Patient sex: M
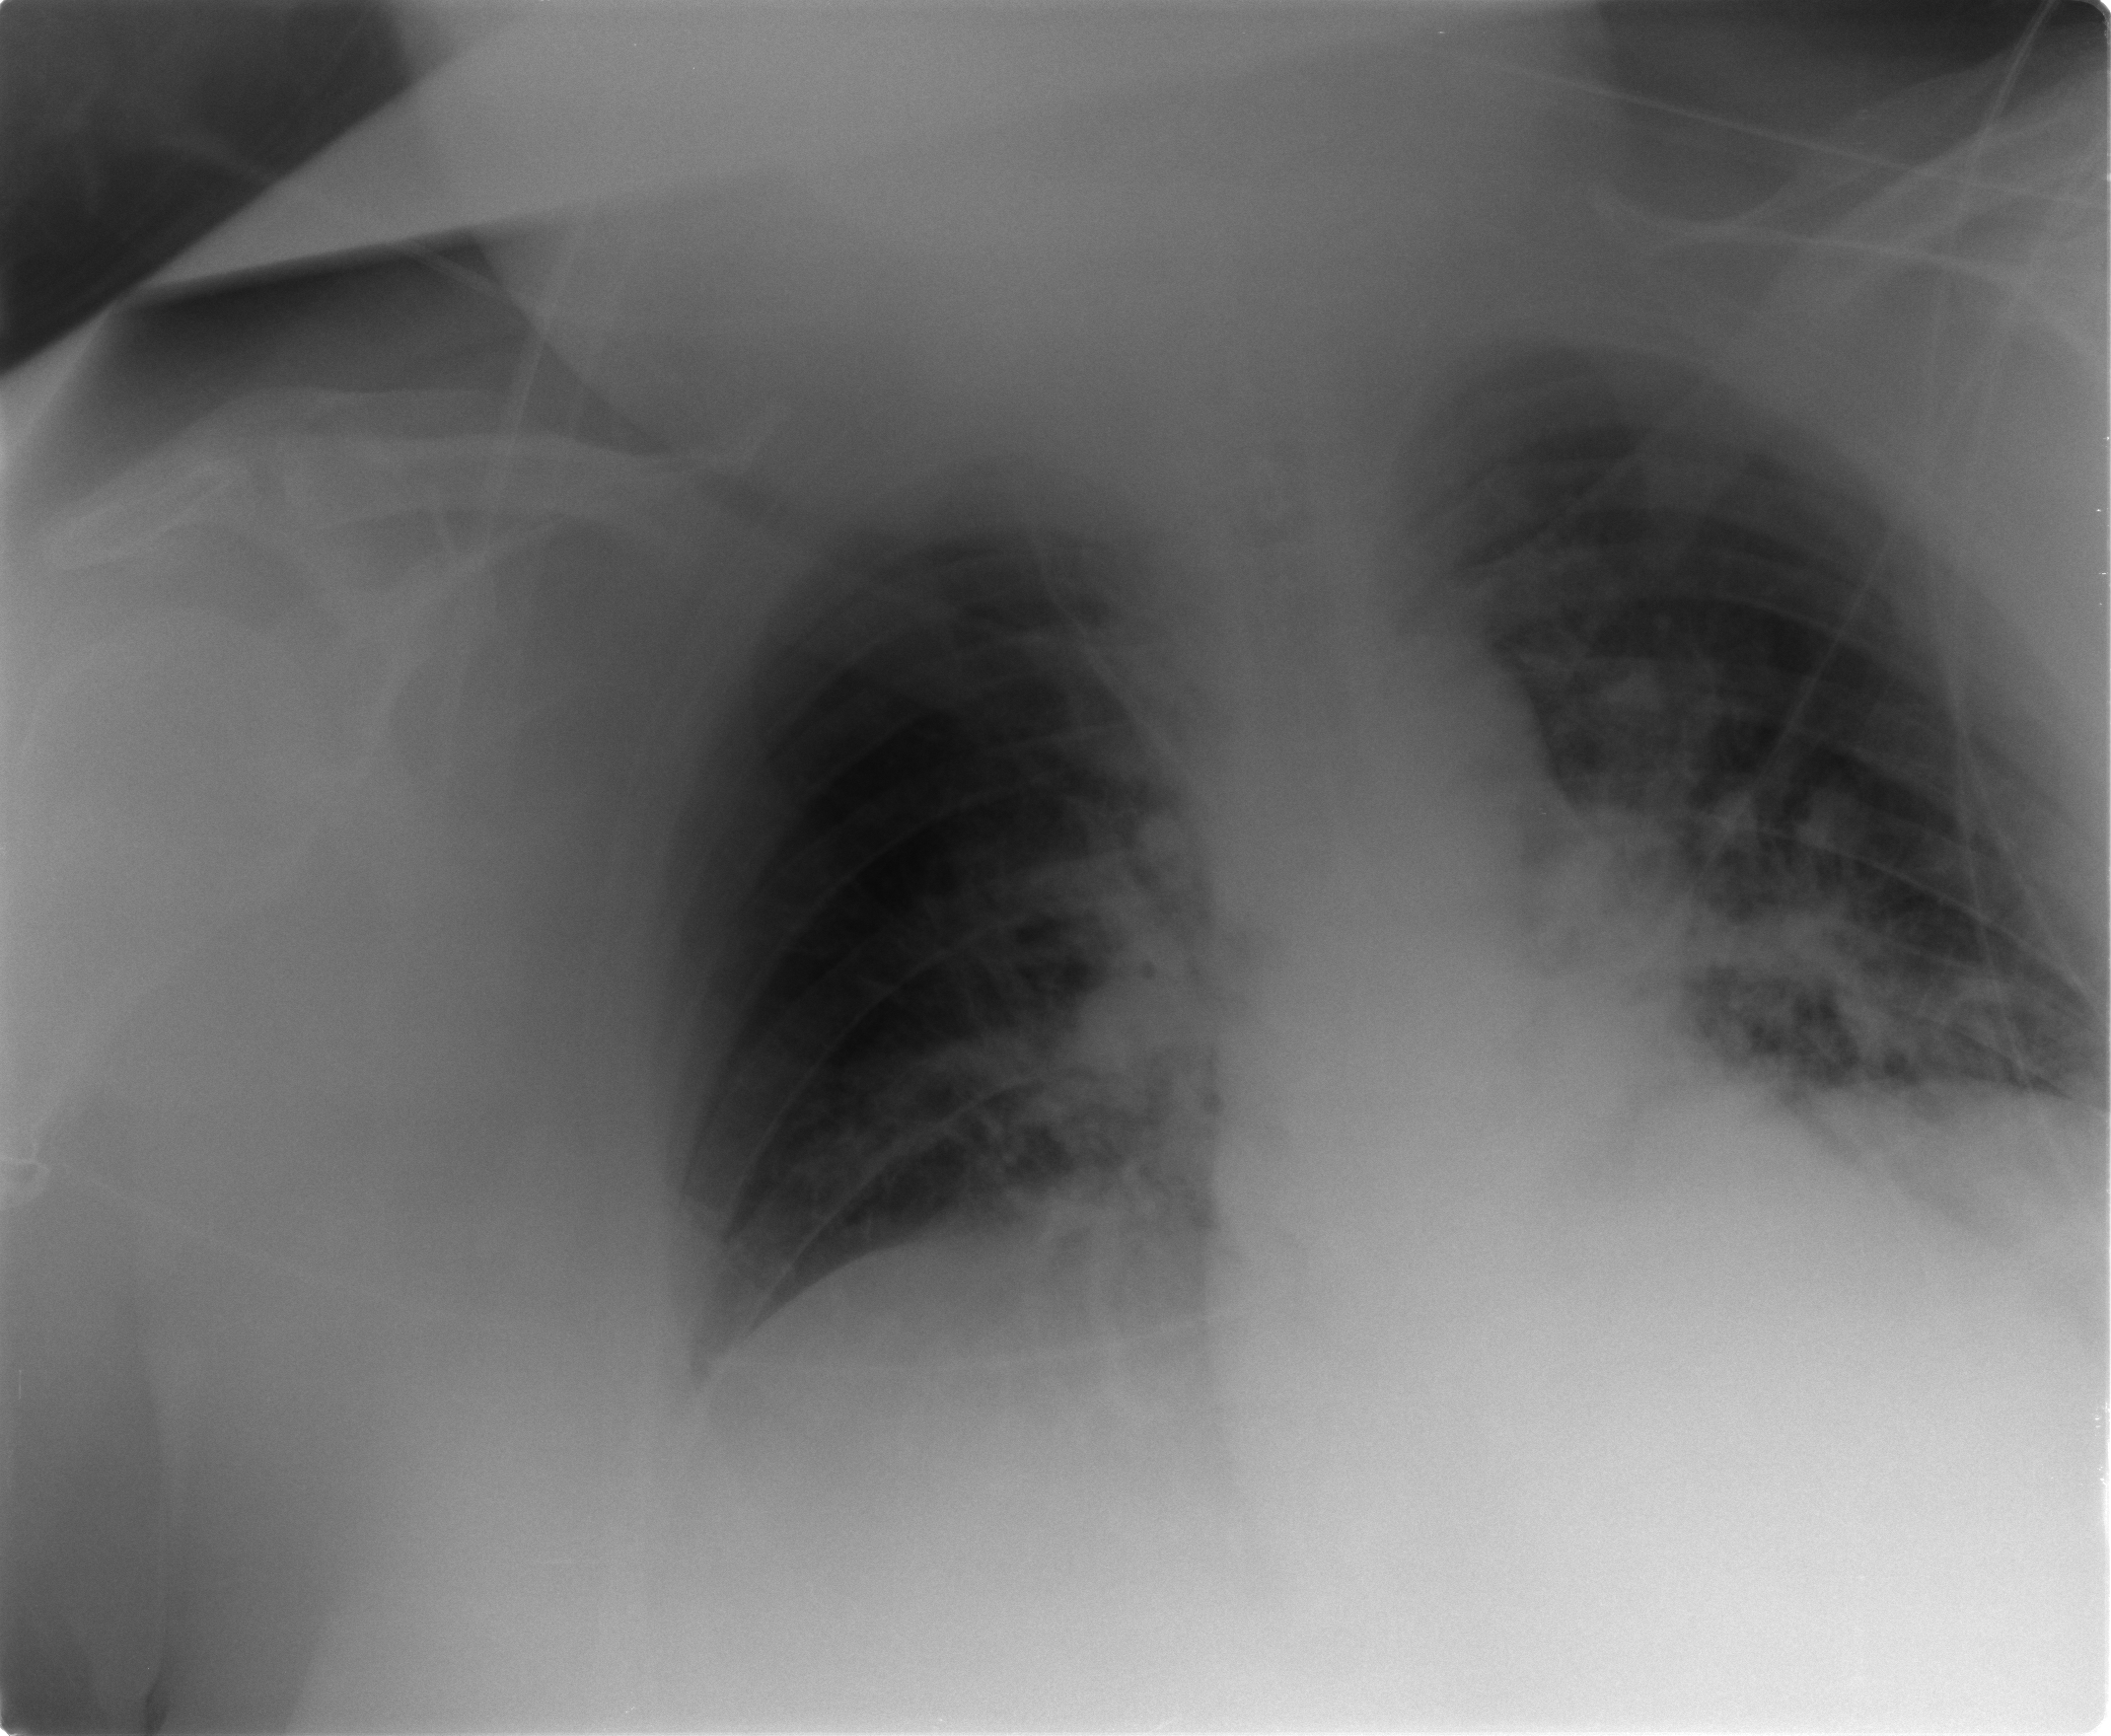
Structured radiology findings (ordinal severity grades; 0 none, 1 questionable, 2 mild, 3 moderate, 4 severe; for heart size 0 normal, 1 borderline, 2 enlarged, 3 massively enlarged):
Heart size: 0
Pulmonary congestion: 3
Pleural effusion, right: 1
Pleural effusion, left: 0
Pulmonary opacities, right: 0
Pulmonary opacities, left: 0
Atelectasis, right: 2
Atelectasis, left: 2